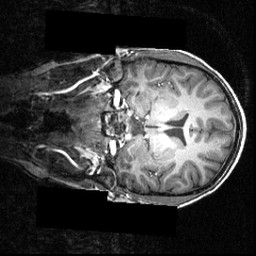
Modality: T1w
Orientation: coronal
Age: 20
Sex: male
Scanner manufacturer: siemens
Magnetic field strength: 3.951 T
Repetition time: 1.5 s
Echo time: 0.00335 s